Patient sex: M
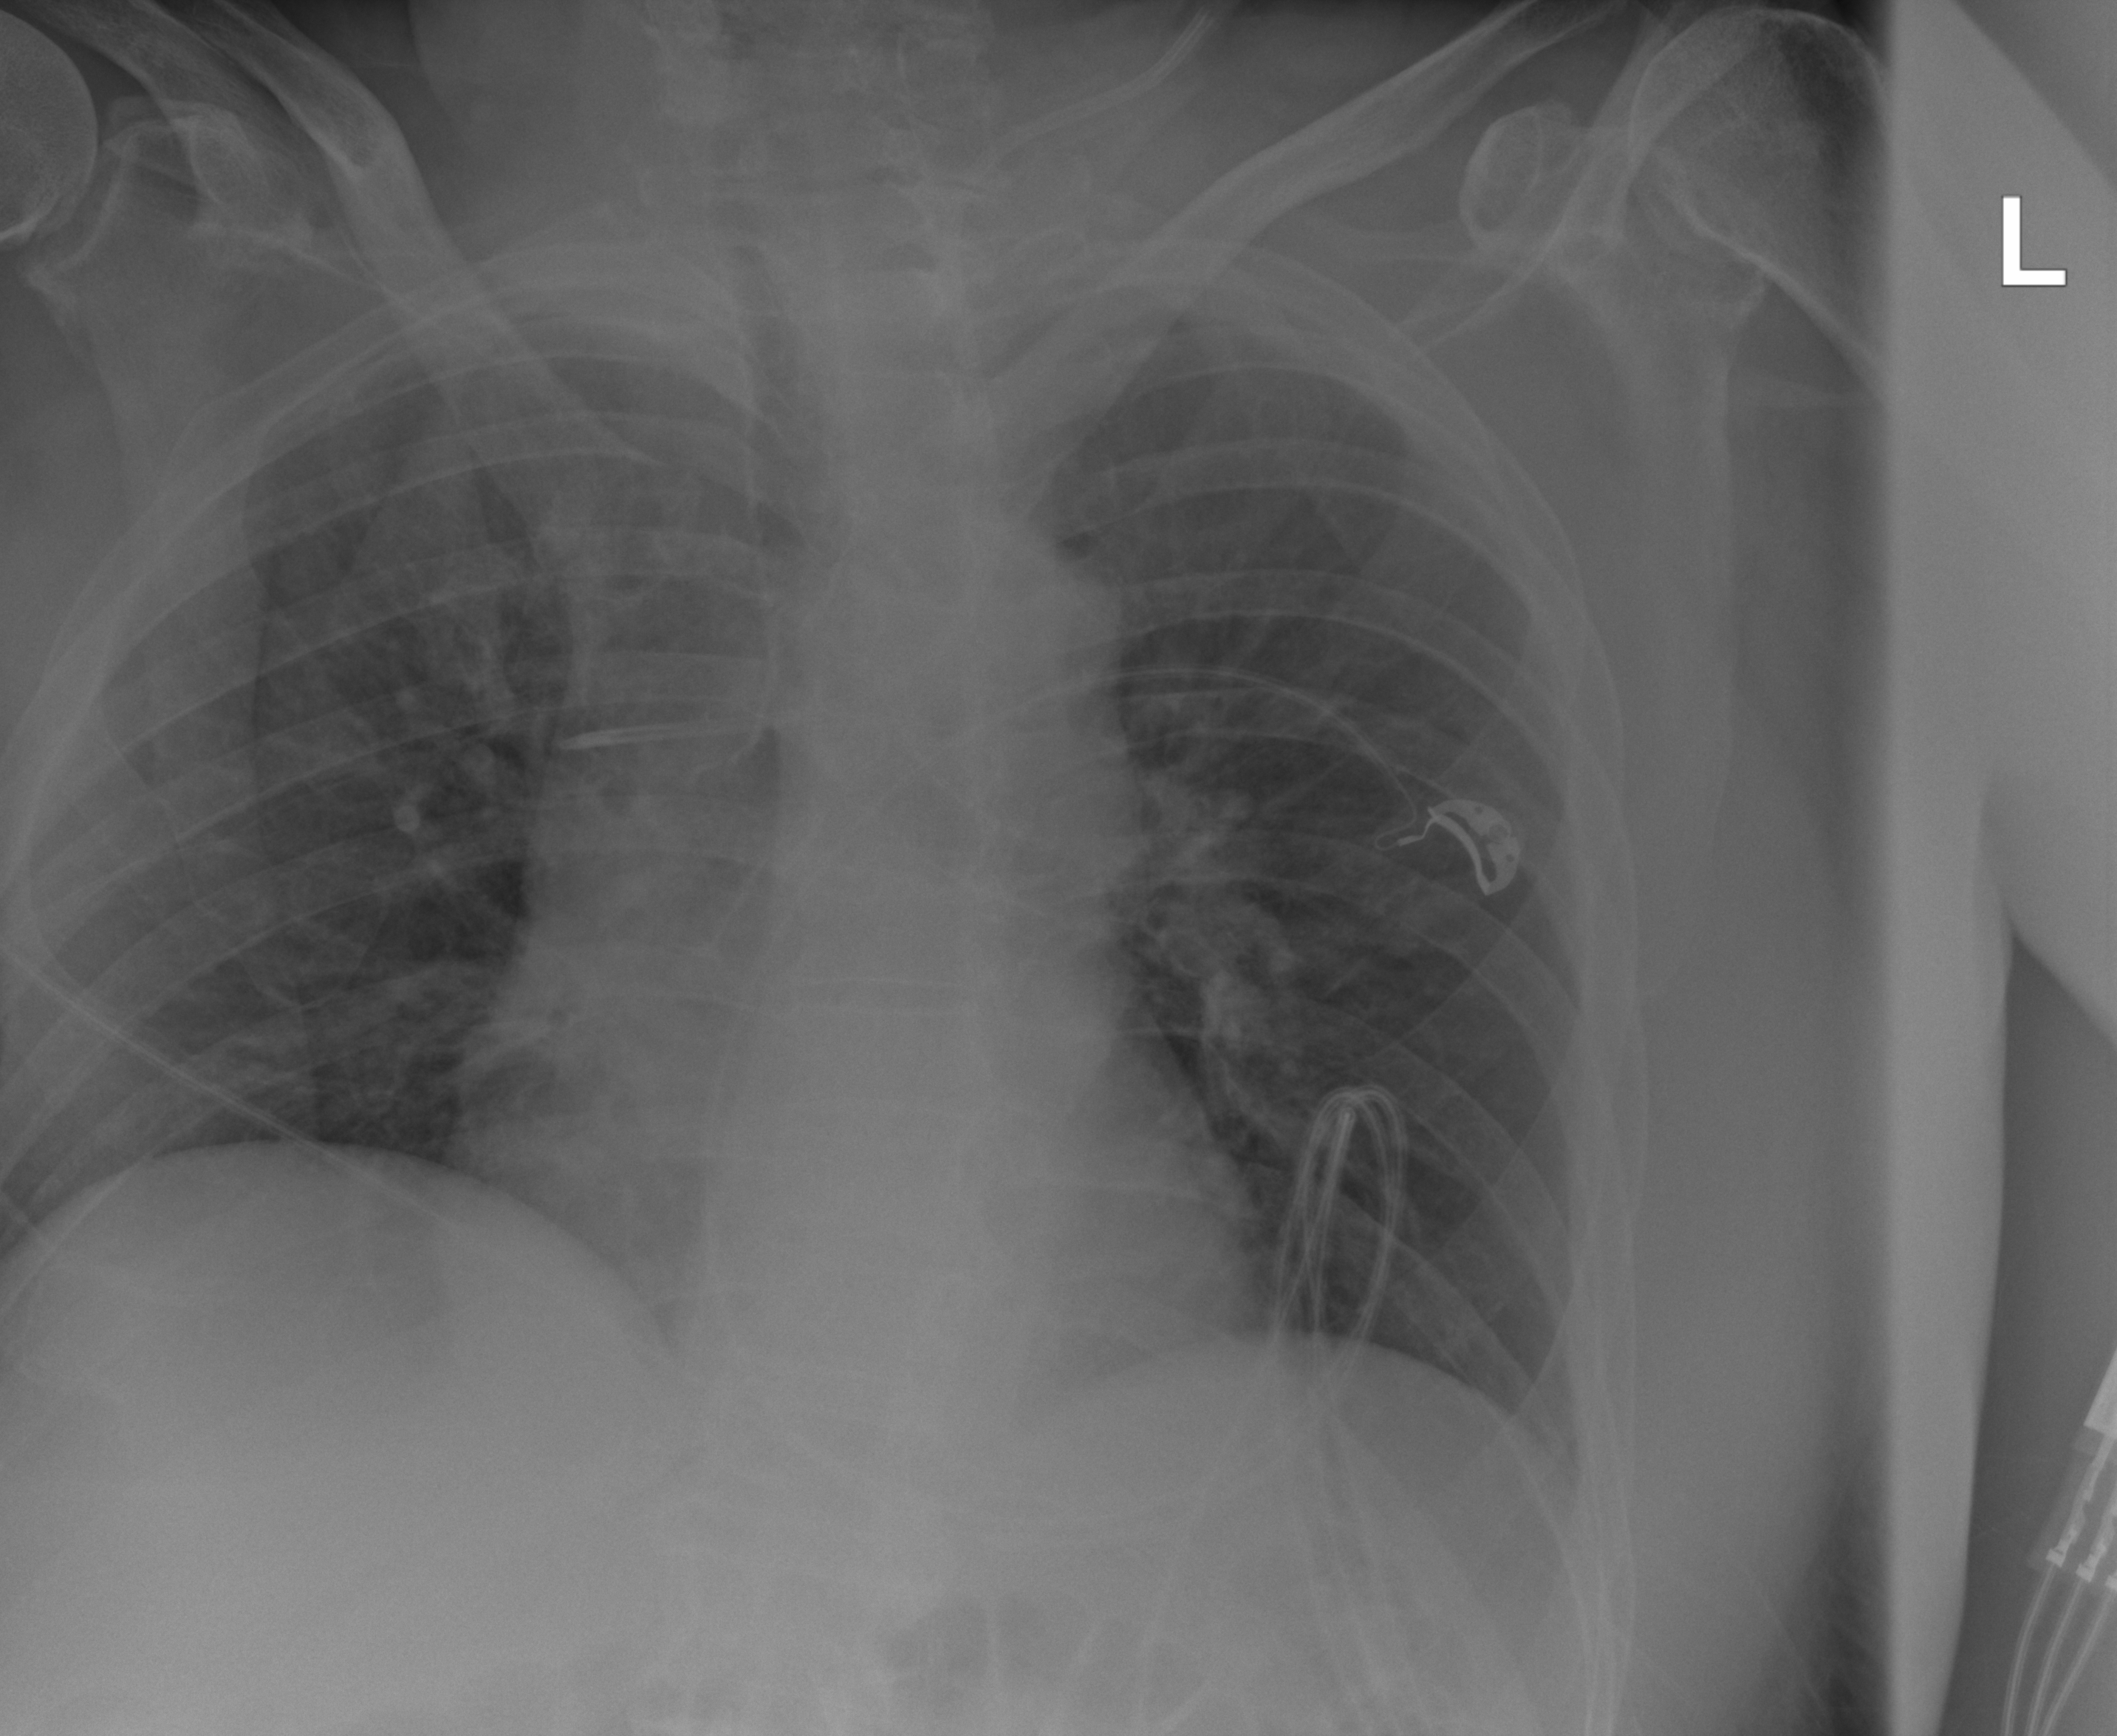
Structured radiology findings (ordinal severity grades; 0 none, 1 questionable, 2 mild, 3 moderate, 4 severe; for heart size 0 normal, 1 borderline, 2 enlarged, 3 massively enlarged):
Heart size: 2
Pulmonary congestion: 2
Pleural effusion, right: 0
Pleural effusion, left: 1
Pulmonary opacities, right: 0
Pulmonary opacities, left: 0
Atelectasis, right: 0
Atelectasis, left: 0